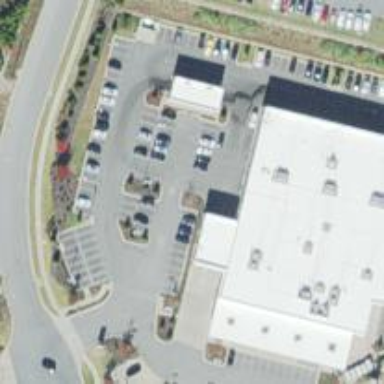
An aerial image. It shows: Car shop building.